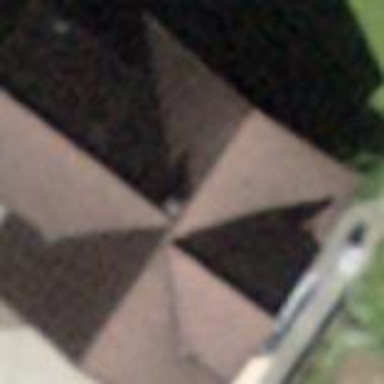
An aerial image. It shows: Simple and straightforward house.